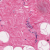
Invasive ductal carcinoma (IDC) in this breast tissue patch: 0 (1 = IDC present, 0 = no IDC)